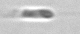
Label: flagellate_morphotype3